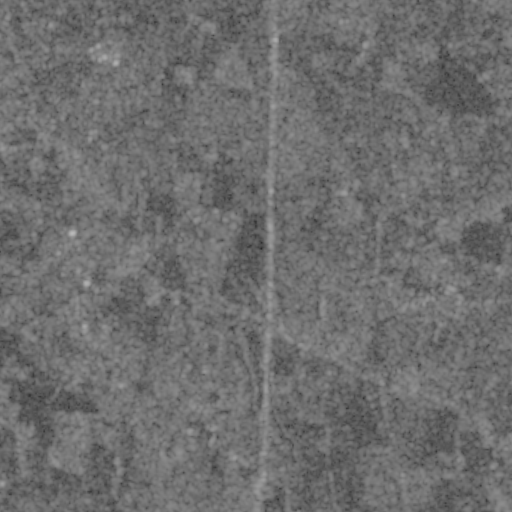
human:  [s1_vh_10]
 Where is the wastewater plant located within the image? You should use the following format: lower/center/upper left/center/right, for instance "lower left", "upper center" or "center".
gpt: The wastewater plant is located in the center left of the image.
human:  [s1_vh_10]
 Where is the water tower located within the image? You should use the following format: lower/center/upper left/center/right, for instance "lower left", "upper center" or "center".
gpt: The water tower is located in the upper left of the image.
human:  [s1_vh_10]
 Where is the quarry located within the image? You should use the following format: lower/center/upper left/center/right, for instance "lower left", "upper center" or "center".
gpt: There is no quarry in the image.

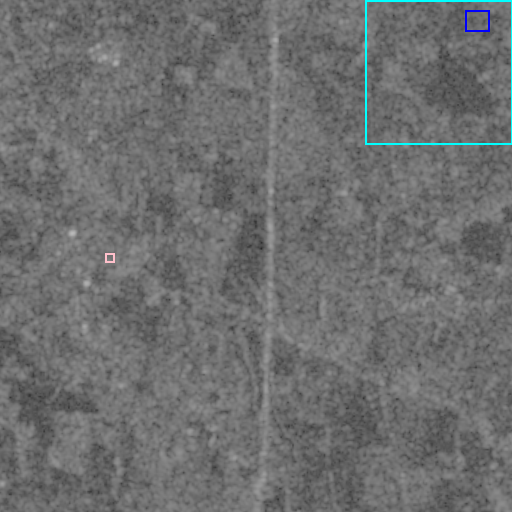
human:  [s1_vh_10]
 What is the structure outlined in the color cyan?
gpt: The structure outlined in cyan is a crop field.
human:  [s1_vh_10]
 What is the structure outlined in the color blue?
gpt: The structure outlined in blue is a park.
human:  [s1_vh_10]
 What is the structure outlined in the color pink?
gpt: The structure outlined in pink is a wastewater plant.
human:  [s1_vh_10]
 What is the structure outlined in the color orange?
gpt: There is no orange outline.